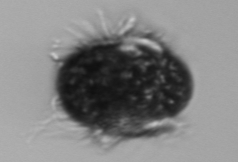
Label: Mesodinium